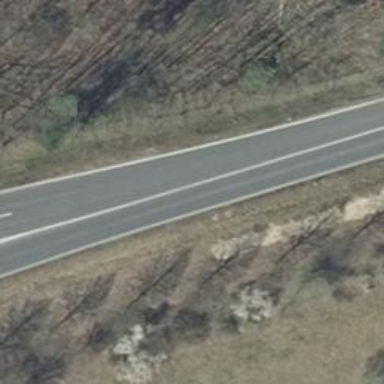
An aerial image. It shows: Asphalt trunk link road.